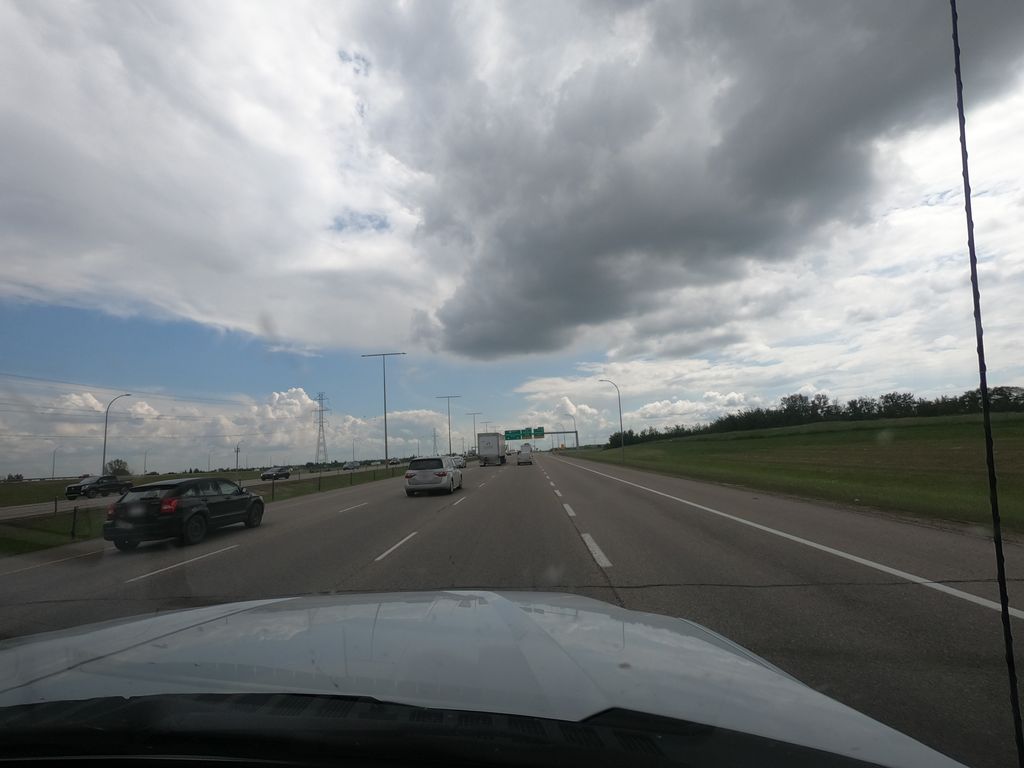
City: edmonton